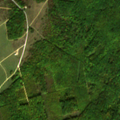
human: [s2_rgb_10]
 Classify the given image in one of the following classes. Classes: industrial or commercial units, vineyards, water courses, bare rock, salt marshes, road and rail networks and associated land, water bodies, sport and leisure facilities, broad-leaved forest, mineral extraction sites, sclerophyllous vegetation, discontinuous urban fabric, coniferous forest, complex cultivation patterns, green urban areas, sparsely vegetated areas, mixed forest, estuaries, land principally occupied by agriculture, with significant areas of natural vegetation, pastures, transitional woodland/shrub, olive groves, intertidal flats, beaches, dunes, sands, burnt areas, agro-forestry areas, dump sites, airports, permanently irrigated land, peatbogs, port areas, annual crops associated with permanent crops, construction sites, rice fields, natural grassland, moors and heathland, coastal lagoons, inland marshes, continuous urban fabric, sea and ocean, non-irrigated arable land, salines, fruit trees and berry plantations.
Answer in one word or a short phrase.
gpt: pastures, broad-leaved forest, transitional woodland/shrub